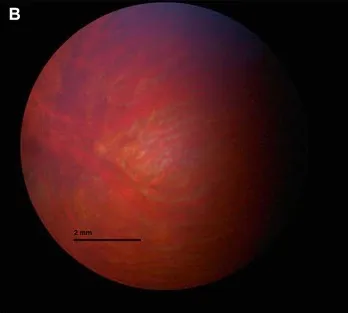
Right eyes (B) Normal fundus appearance.
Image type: pathology (fish)